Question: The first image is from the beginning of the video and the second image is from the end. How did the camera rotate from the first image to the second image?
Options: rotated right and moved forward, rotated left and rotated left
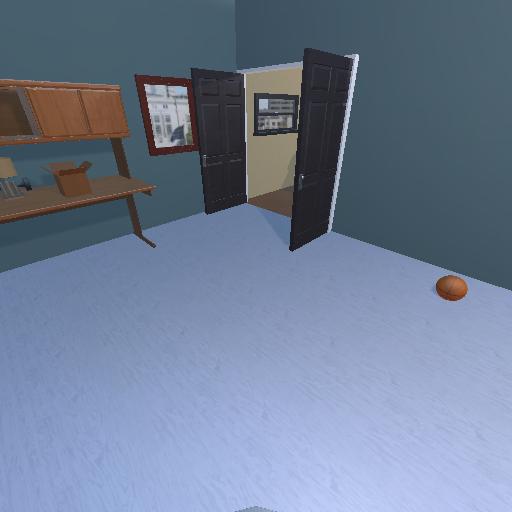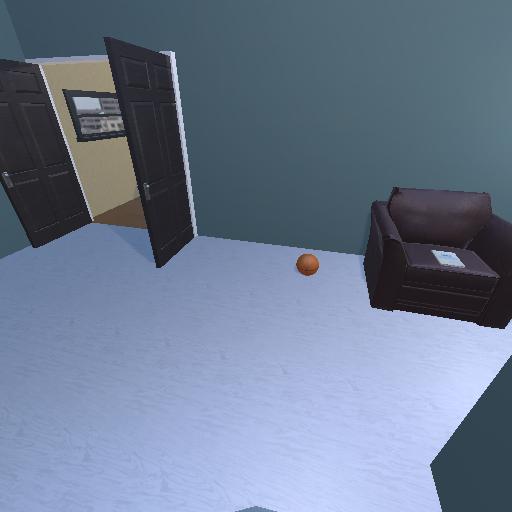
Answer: rotated right and moved forward